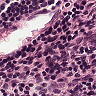
Metastatic tissue present: no